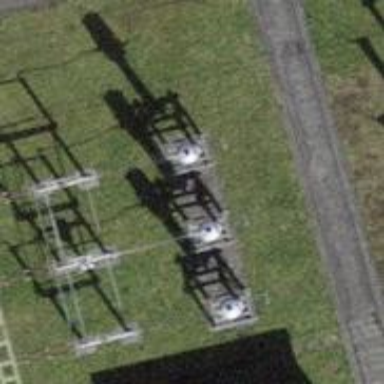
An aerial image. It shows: Power line with three cables in bay configuration.